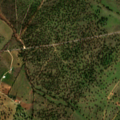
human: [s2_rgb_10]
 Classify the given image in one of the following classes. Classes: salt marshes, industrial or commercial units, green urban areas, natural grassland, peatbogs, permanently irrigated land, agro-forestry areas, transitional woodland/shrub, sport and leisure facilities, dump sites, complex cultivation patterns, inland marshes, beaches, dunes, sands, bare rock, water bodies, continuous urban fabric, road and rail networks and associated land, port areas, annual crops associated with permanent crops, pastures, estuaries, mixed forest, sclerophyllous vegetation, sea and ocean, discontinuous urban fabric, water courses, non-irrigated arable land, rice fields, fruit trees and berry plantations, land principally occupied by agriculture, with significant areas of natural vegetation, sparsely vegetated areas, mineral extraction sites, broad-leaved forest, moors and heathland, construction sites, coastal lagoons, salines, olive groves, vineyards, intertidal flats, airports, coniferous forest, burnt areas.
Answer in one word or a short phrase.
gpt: non-irrigated arable land, annual crops associated with permanent crops, agro-forestry areas, broad-leaved forest